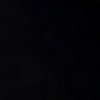
Label: space